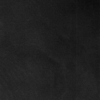
Label: dusty